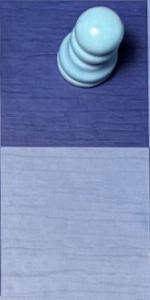
Label: Empty